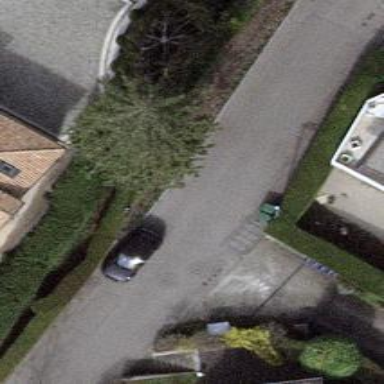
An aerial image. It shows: Asphalt road in residential area.